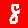
Digit: 8